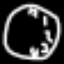
Label: clock